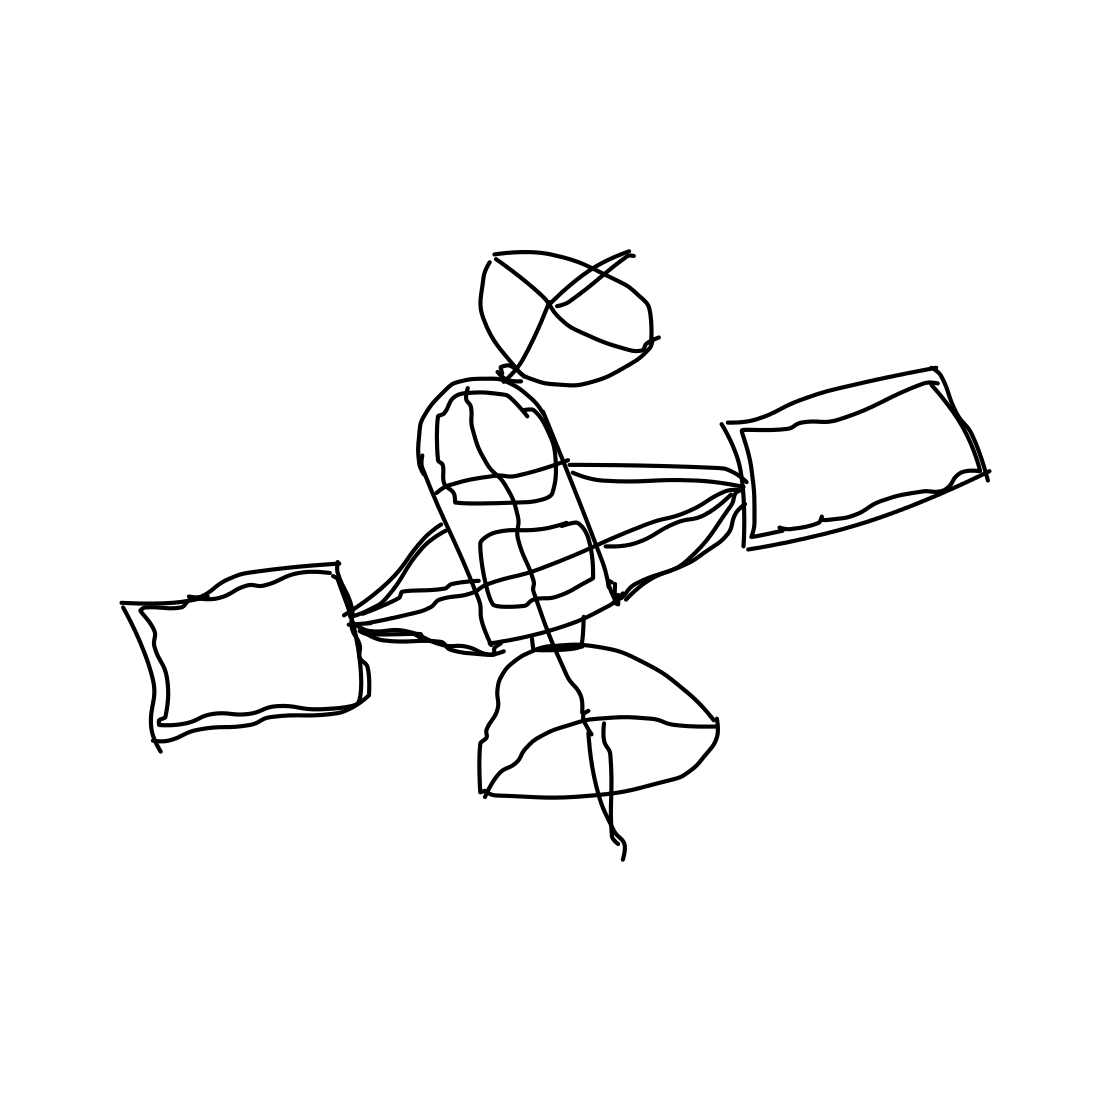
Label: satellite